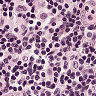
Metastatic tissue present: no